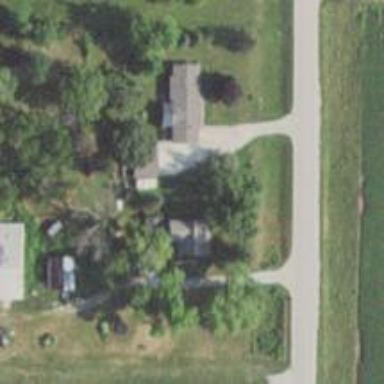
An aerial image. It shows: Driveway.